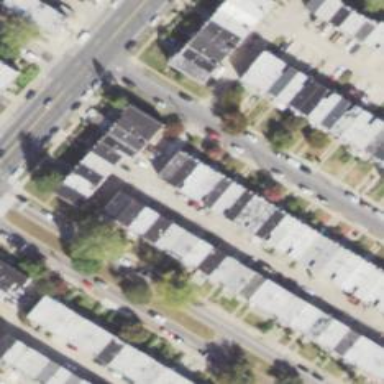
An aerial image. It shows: Alley classified as service road.